Field crop: maize
Growth stage: 1
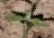
Species: atriplex